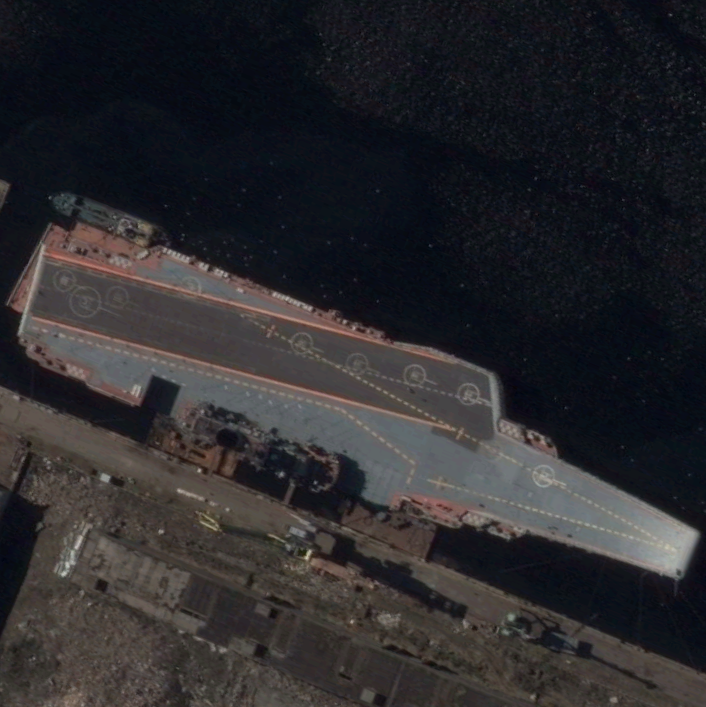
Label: aircraft_carrier